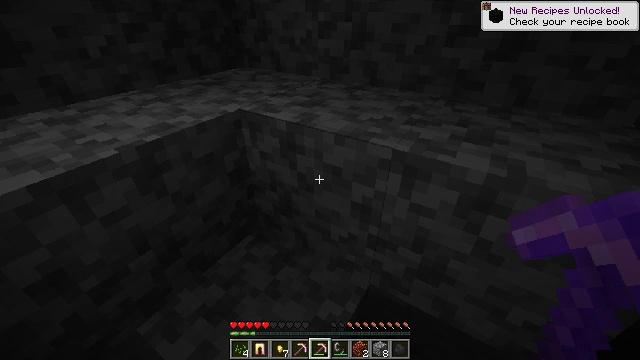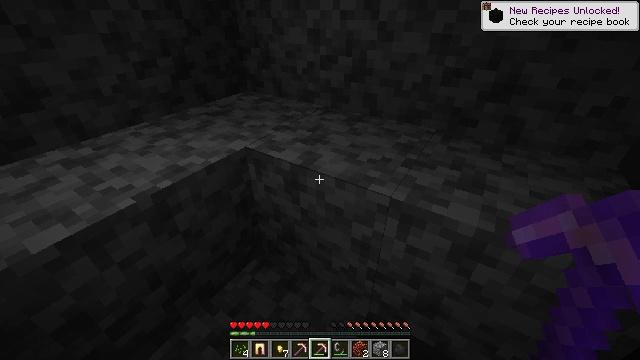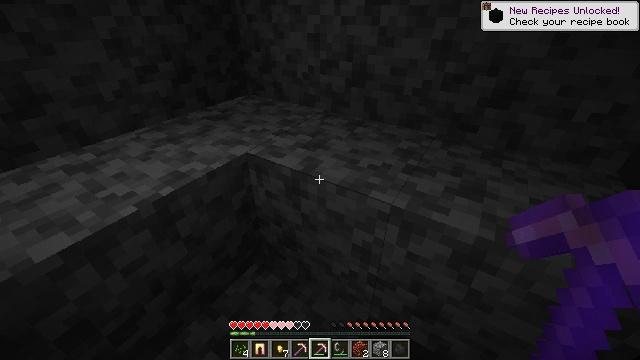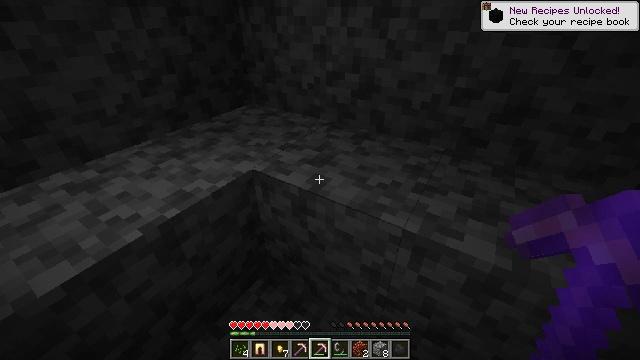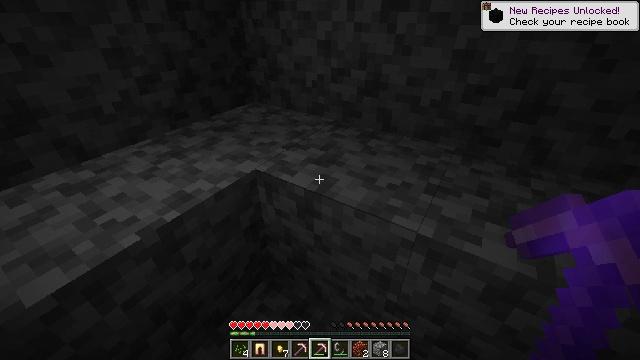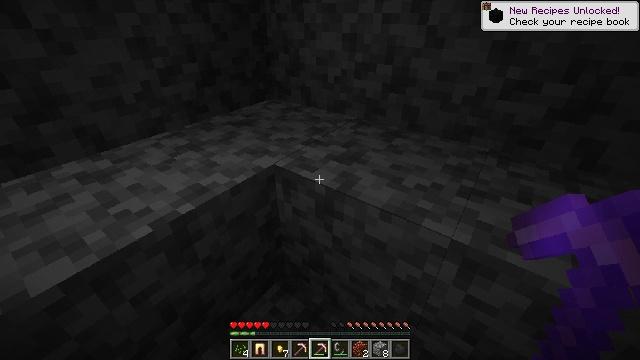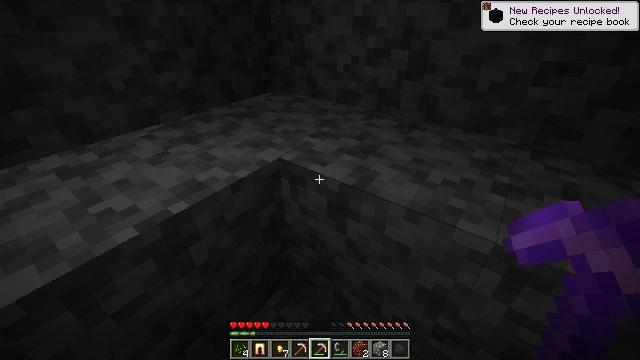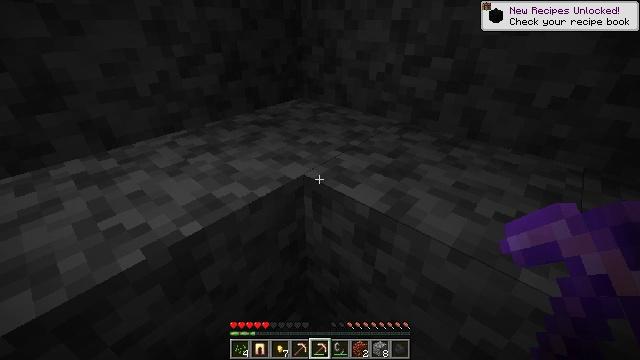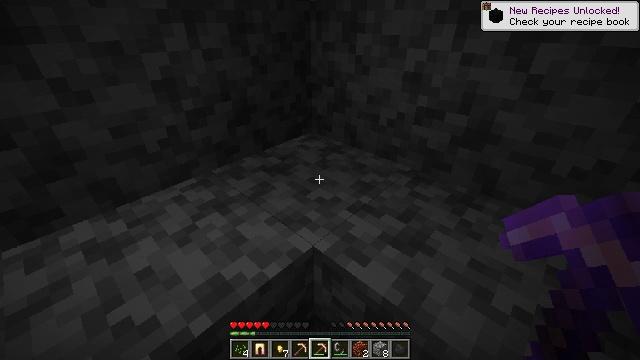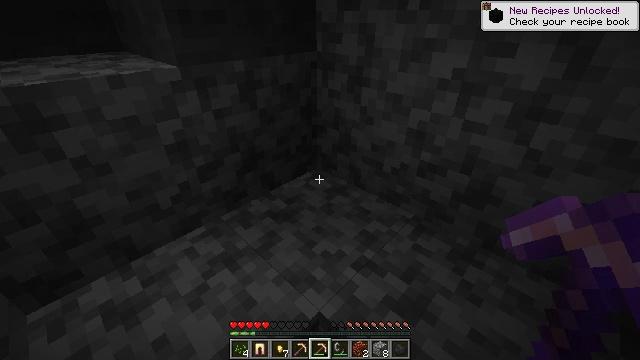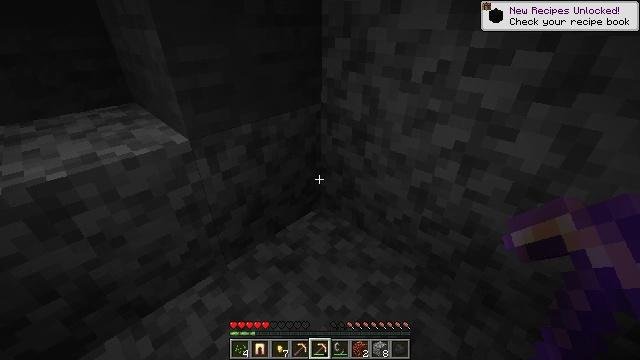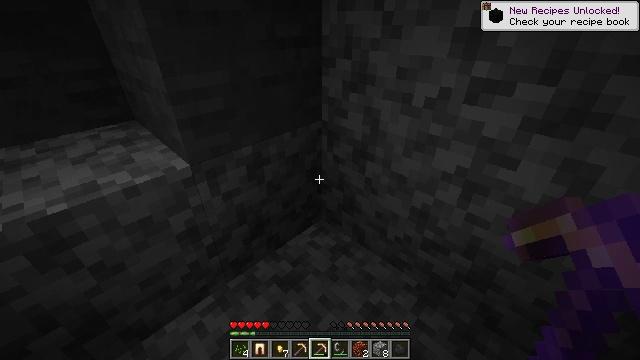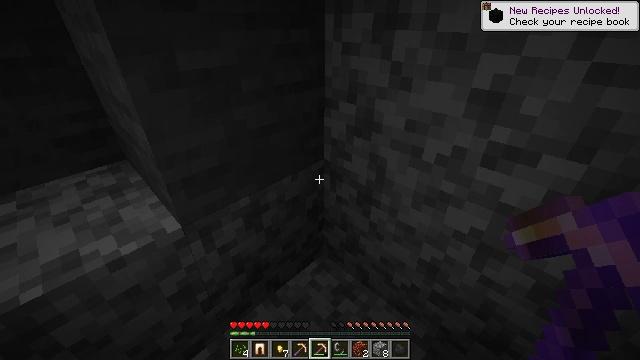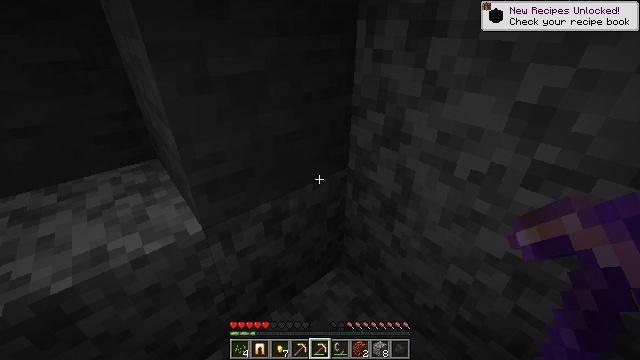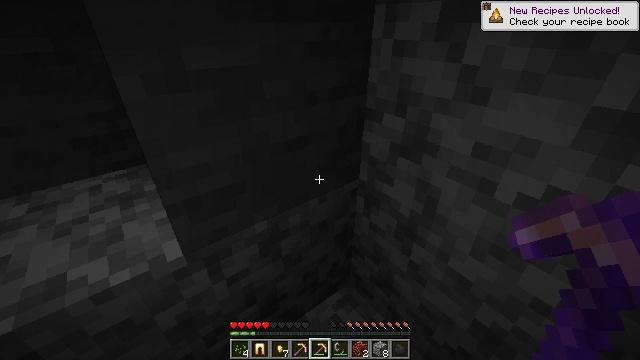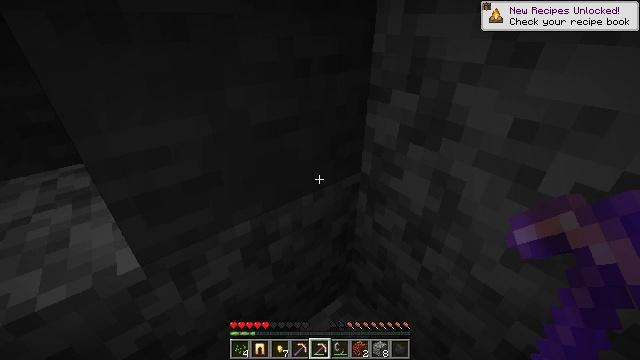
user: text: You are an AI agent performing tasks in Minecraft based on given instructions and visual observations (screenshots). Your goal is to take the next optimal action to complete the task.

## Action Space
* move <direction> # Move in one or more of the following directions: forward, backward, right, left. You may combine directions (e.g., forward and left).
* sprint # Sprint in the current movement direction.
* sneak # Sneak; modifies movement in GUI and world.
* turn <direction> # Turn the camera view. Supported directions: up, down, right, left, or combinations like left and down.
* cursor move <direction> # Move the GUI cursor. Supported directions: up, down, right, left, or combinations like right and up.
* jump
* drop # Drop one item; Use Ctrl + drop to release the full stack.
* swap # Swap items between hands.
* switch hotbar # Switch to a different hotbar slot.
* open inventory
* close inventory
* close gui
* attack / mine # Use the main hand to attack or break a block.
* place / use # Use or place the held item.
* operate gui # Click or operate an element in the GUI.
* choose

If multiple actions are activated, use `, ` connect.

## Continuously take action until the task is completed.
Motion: motion action
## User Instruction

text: Clear away tall grass.
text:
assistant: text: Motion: move forward and move left, jump
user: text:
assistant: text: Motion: move forward and move left, jump
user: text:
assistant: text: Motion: move forward and move left, jump
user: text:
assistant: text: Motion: move forward and move left, jump
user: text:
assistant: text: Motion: move forward and move left, turn left, jump
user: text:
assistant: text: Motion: move forward, jump
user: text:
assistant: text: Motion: move forward, turn left, jump
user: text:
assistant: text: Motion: move forward, turn left, jump
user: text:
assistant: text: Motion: move forward, jump
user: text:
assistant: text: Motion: move forward, jump
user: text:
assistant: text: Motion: move forward, jump
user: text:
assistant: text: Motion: move forward, jump
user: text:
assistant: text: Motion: move forward, turn left, jump
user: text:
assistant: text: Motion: move forward, turn left, jump
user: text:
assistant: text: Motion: move forward, jump
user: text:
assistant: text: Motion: move forward, jump
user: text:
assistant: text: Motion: move forward, jump
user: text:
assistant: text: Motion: move forward, jump
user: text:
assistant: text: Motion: move forward, turn left, jump
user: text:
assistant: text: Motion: move forward, turn left, jump
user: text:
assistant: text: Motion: move forward, turn left, jump
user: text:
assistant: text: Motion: move forward, turn left and up, jump
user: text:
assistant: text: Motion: move forward, jump
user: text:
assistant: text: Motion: move forward, jump
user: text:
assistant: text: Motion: move forward, turn up, jump
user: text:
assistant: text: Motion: move forward, jump
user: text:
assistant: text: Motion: move forward, jump
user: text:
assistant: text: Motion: move forward, turn up
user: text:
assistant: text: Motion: move forward, turn up
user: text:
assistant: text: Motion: move forward, turn right and up